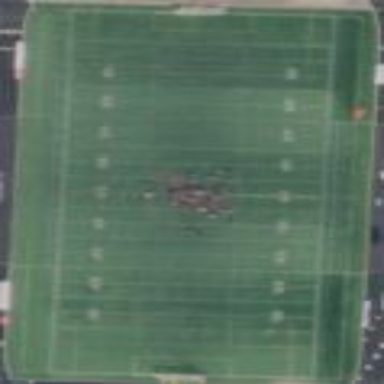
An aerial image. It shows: Turf pitch used for football and track and field sports.